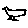
Label: bird